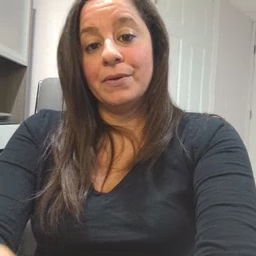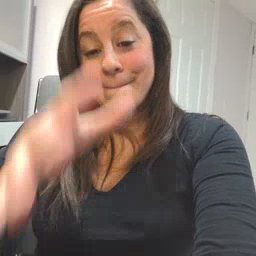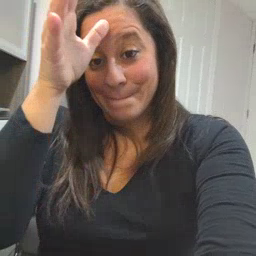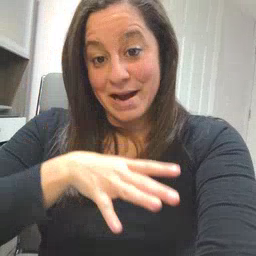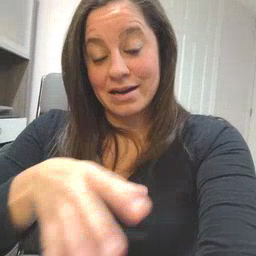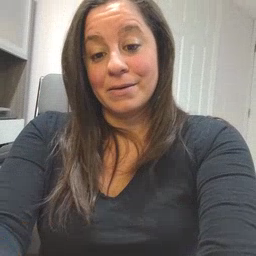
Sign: man